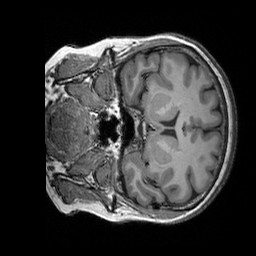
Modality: T1w
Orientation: coronal
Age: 63
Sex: female
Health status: healthy
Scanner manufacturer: siemens
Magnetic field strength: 3 T
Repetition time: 2.3 s
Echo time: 0.00303 s